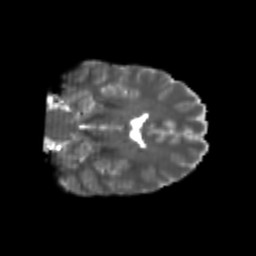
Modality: T2w
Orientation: coronal
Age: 22
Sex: male
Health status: healthy
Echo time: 0.074 s